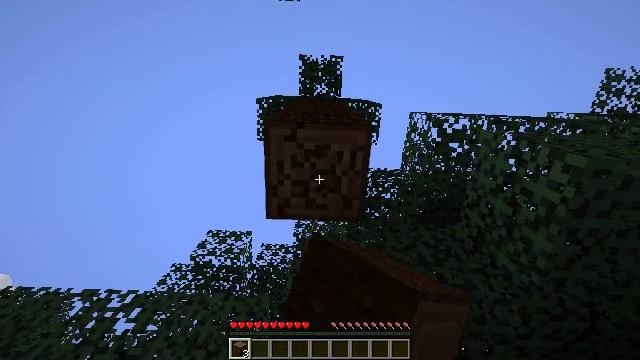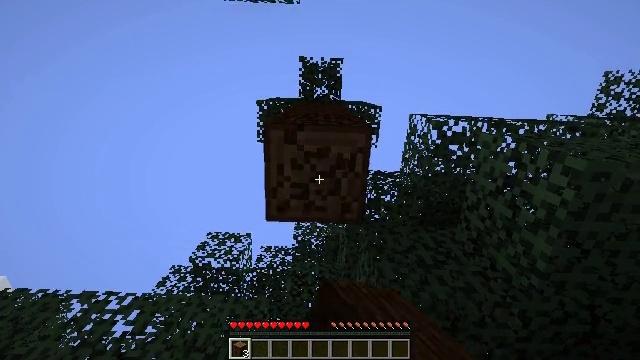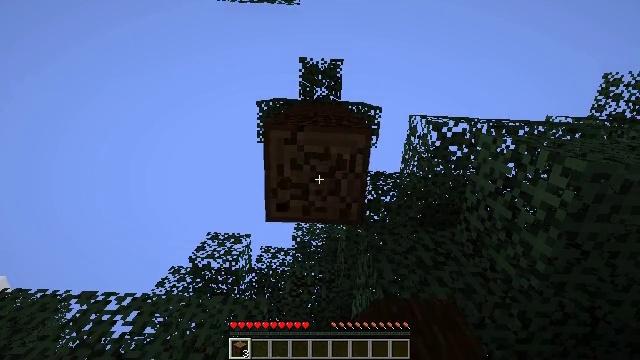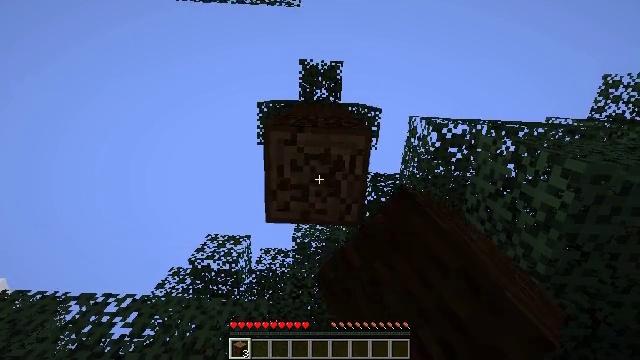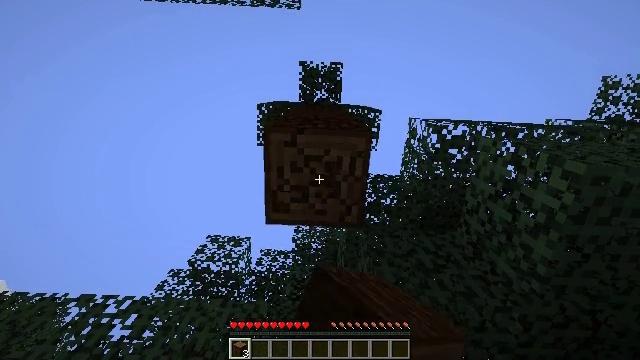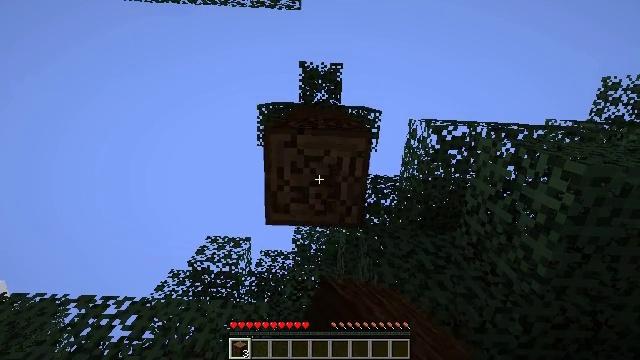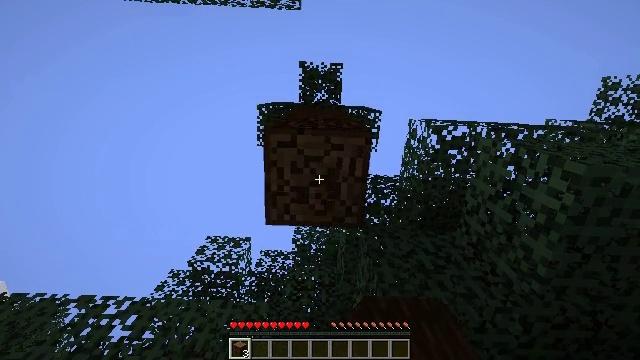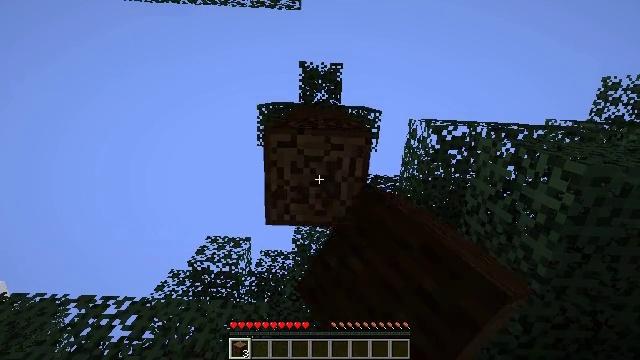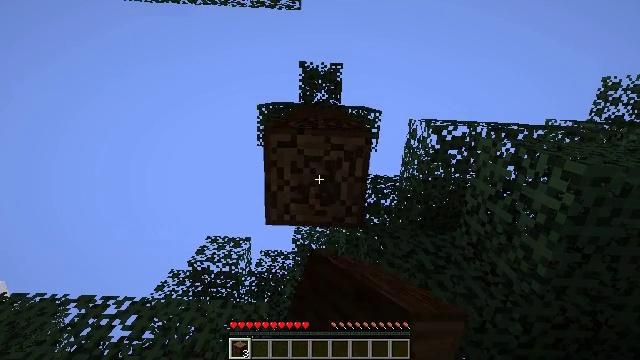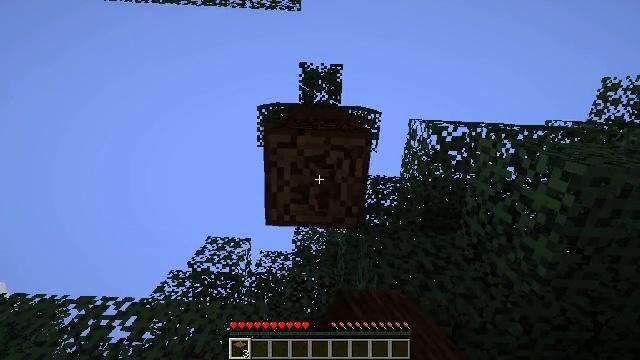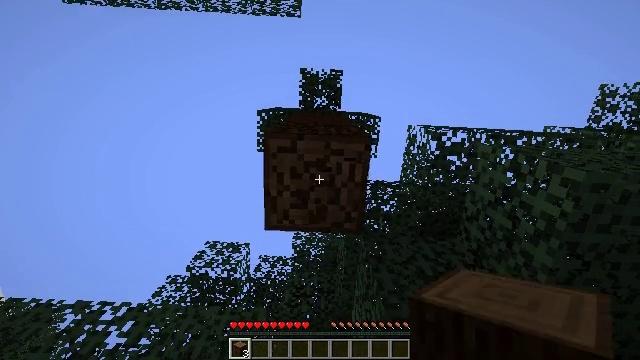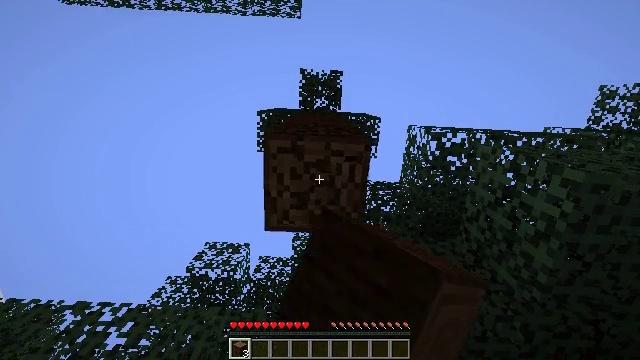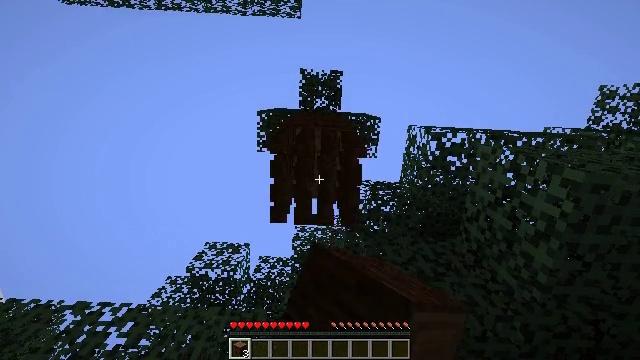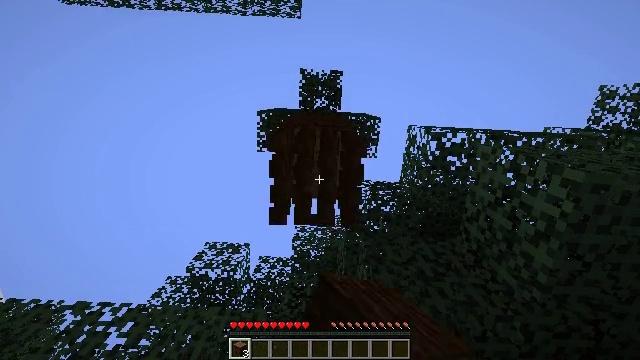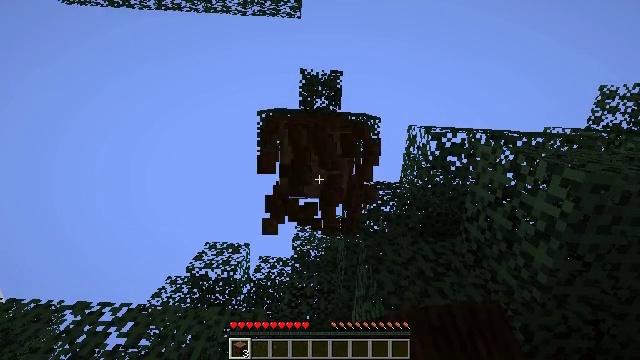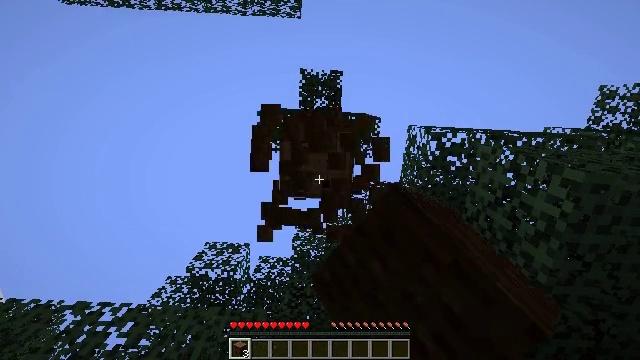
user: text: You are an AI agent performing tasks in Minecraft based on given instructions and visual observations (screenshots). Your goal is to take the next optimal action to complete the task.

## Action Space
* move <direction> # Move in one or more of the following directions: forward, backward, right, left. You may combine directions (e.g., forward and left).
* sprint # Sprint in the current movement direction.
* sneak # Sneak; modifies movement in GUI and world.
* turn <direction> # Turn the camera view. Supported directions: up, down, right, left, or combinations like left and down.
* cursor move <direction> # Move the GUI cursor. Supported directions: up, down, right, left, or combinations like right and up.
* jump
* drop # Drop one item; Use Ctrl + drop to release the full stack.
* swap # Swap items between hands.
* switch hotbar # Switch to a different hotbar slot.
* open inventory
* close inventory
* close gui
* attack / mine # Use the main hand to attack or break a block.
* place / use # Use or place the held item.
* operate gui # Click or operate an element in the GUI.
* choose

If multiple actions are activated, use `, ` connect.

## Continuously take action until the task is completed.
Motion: motion action
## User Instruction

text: Collect spruce log for building materials.
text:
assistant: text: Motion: attack / mine
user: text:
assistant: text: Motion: attack / mine
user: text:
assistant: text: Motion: attack / mine
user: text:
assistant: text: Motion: attack / mine
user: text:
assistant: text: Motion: attack / mine
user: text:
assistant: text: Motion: attack / mine
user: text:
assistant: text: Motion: attack / mine
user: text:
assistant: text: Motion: attack / mine
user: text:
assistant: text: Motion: attack / mine
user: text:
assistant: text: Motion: turn up, attack / mine
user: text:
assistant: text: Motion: attack / mine
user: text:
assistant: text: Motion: attack / mine
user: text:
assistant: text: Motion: attack / mine
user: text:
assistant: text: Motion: attack / mine
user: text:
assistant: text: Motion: attack / mine
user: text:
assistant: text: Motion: attack / mine
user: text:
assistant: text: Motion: attack / mine
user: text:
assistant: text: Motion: attack / mine
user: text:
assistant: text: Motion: attack / mine
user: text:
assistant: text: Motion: attack / mine
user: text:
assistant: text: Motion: move forward, attack / mine
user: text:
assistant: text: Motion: move forward, attack / mine, jump
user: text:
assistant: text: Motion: move forward, attack / mine, jump
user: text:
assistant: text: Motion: move forward, attack / mine, jump
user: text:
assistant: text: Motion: move forward, attack / mine, jump
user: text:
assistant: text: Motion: move forward, attack / mine
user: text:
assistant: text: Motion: attack / mine
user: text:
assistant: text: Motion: turn up, attack / mine
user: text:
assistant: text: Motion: turn up, attack / mine
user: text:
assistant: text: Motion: attack / mine